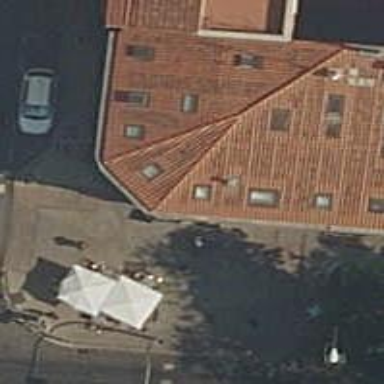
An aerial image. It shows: Restaurant.